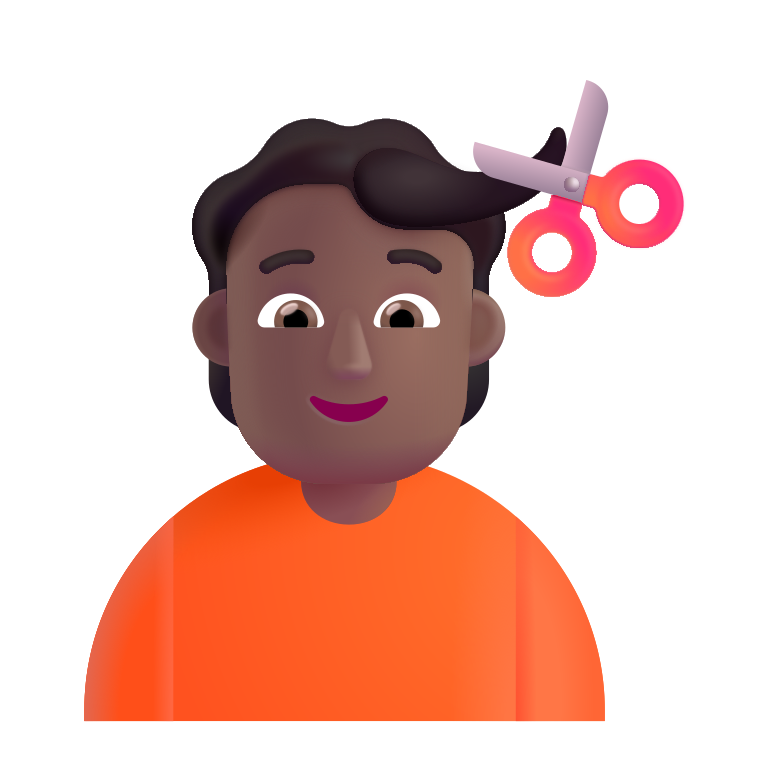
person getting haircut color  dark